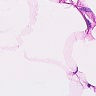
Metastatic tissue present: no